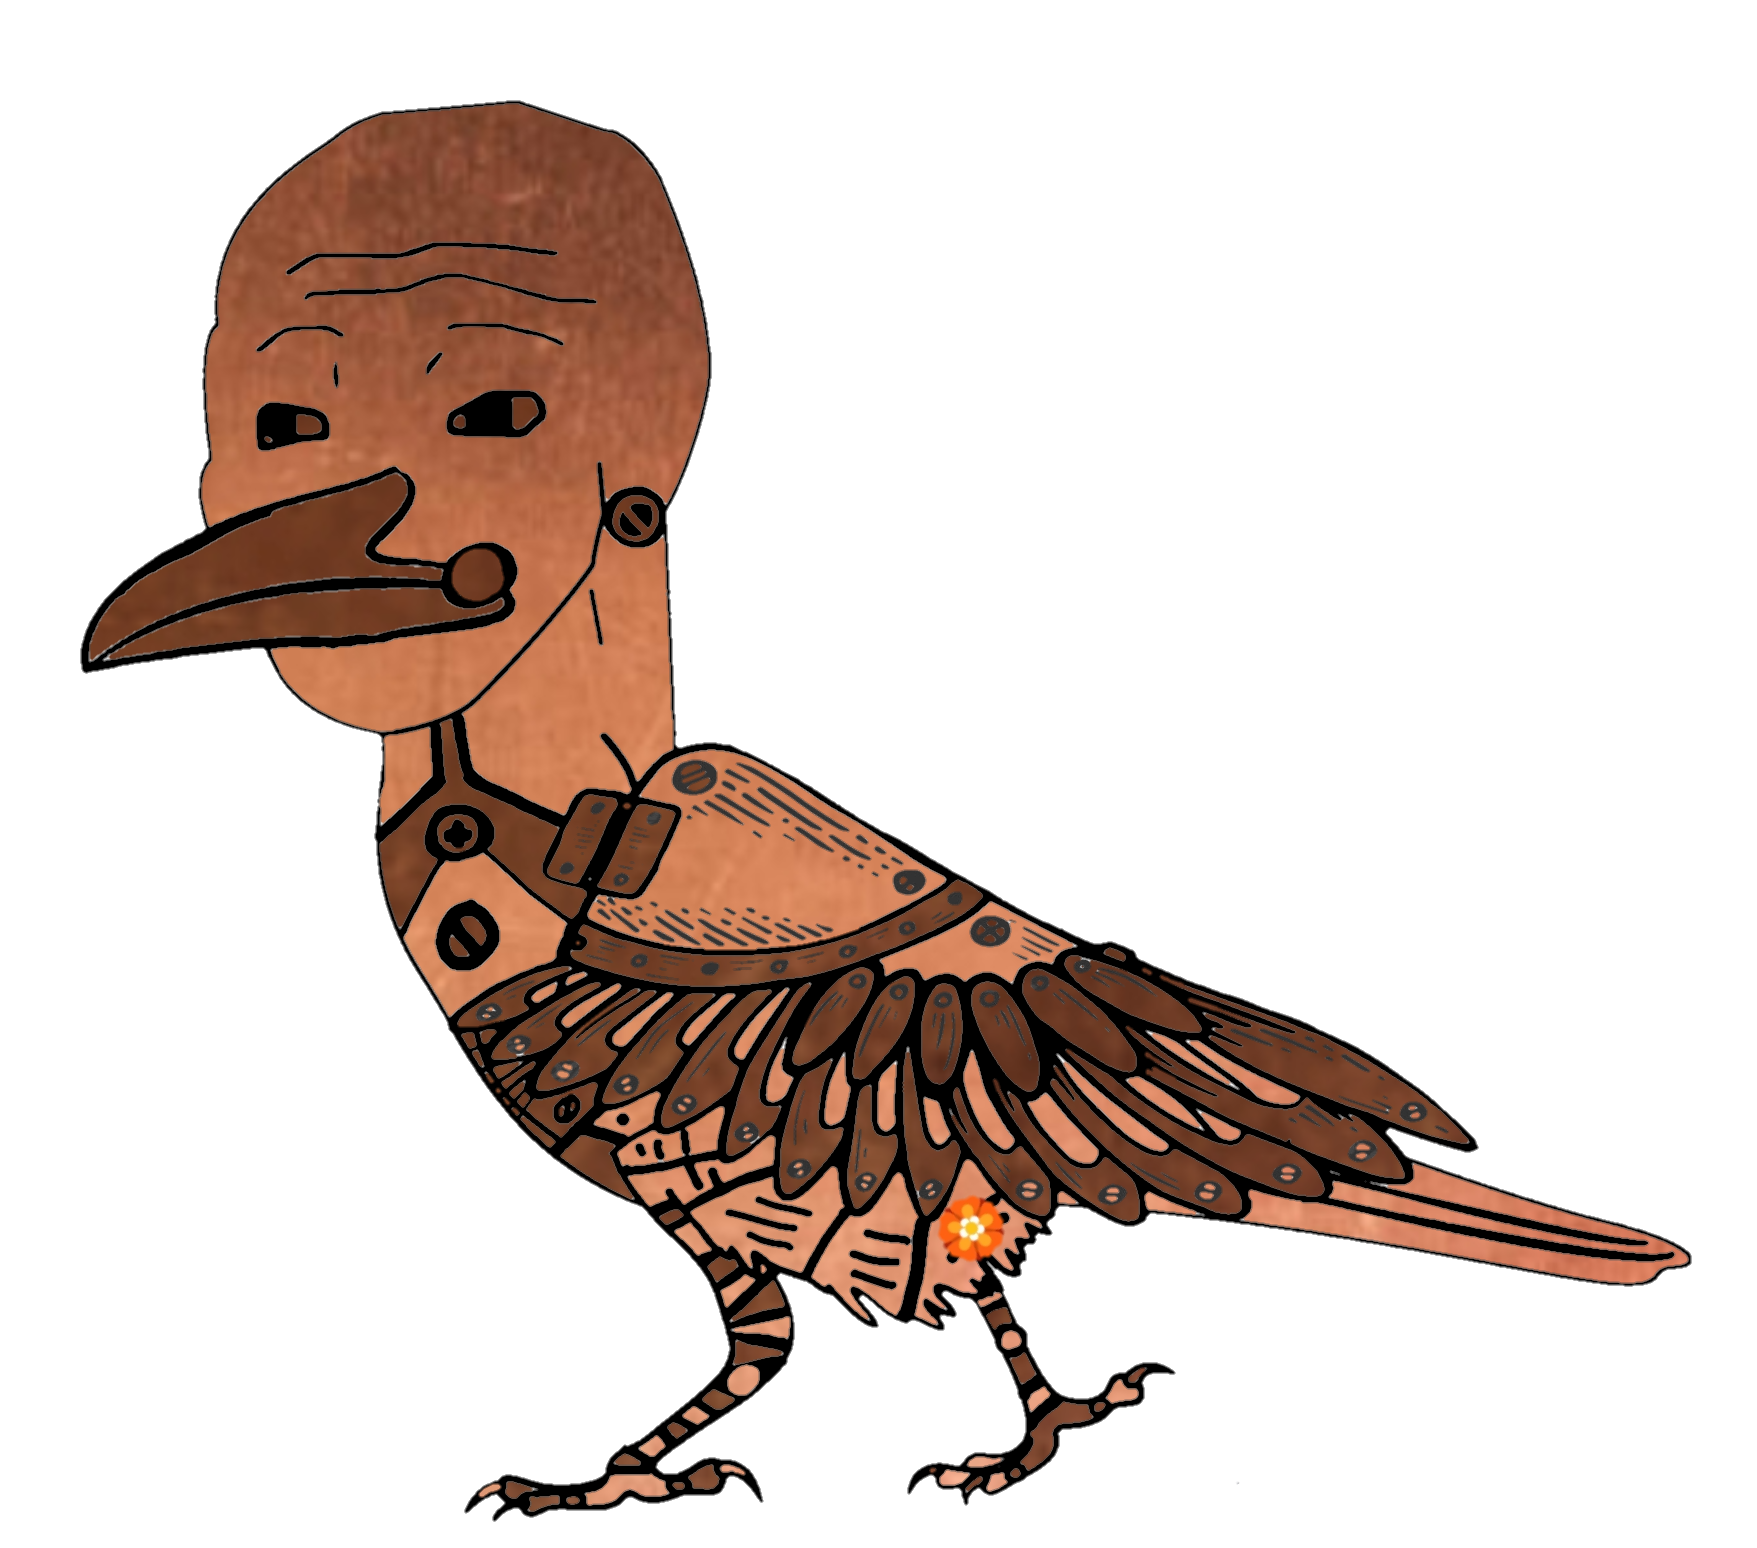
Label: 5_Animal